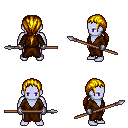
a pixel art fantasy rpg character, male body template, dark elf, purple skin, brown robe, teal pants, blonde ponytail hairstyle, metal gloves, spear, four views (front, back, left, right), 2x2 character sprite sheet, small pixel art, hard edges, no anti-aliasing